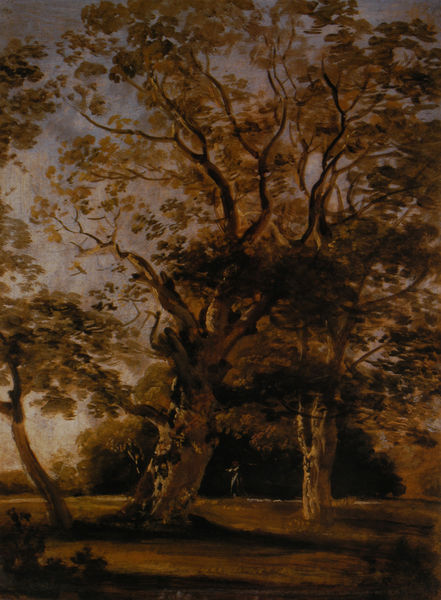
Titel: Buchen im englischen Garten nahe beim Aumeister
Künstler: Johann Georg von Dillis
Institution: (Privatbesitz)
Schlagwörter: baum, berg, blau, blätter, dunkel, gemälde, himmel, körper, laub, mann, schatten, weiß, wolken, baumstämme, bäume, gelb, grün, impressionismus, landschaft, mädchen, ocker, äste, abend, blume, blumen, braun, bunt, frau, haar, hell, holz, kleid, licht, orange, schwarz, ölbild, gras, park, rot, weg, wiese, wolke, beige, malerei, rock, alt, jung, arm, arme, kleidung, mensch, öl, ast, baumstamm, birke, birken, dämmerung, erde, gräser, hügel, natur, sonnenaufgang, stamm, strauch, weide, wind, zweige, busch, büsche, gebüsch, sonne, sträucher, boden, figur, gold, haare, kind, blatt, person, pflanze, pflanzen, krone, rechts, wald, garten, beine, bein, orang, sommer, düster, laufen, farben, sonnenlicht, farbe, lila, sonnenuntergang, violett, herbst, winter, rast, beleuchtung, kuppel, romantik, sturm, stämme, duktus, spielen, stimmung, ölfarbe, ölfarben, abendrot, frühling, abendstimmung, gestalt, impression, waldrand, spiel, spaziergang, lichtung, rennen, baumgruppe, kolorit, hubi, romantisch, waldboden, brauntöne, dickicht, rinde, hain, wäldchen, eiche, platane, knorrig, lokalfarben, eichen, baumrinde, jahreszeit, verstecken, schief, morgenröte, astgabeln, lokalfarbe, bedrückend, erscheinungsfarbe, abendlich, morgendlich, erscheinungsfarben, lokalkolorit, luminismus, luministen, piel, spielenrinde, spielens, örper, blätterrauschen